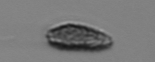
Label: Pseudochattonella_farcimen